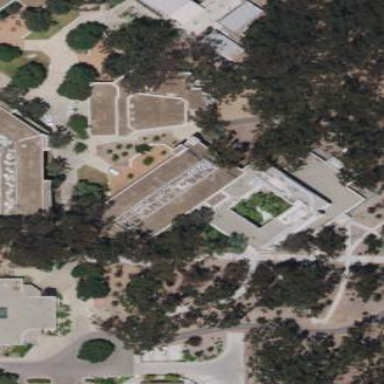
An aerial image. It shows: University building that serves as educational facility.